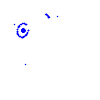
Particle: electron